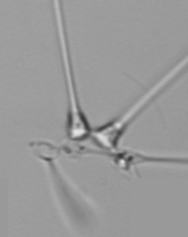
Label: Asterionellopsis_glacialis